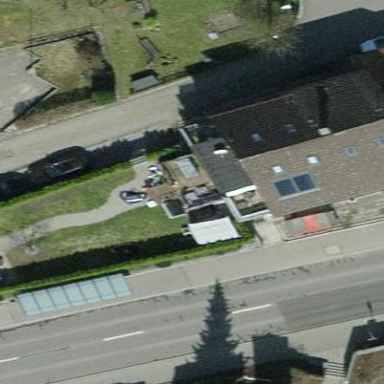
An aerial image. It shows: Terrace building.